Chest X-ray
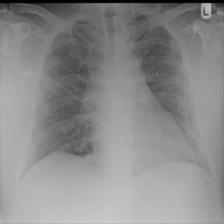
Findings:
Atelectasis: negative
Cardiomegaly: negative
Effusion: negative
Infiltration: negative
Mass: negative
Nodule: negative
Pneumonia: negative
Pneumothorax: negative
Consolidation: negative
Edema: negative
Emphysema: negative
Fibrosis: negative
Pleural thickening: negative
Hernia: negative